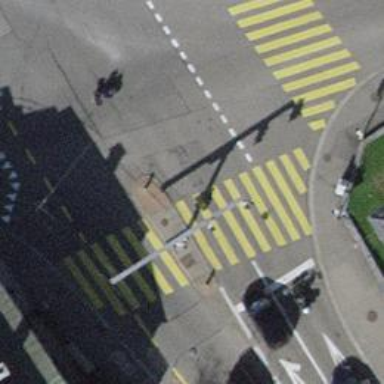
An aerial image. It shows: Road with traffic signals and zebra crossing marked by zebra lines.